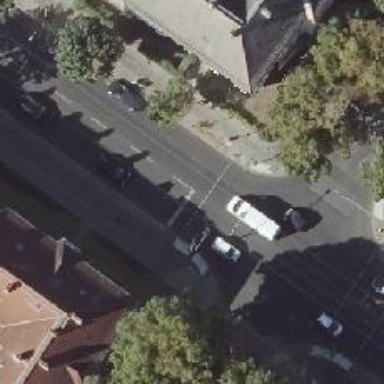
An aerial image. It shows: Road with traffic signals.